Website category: phone
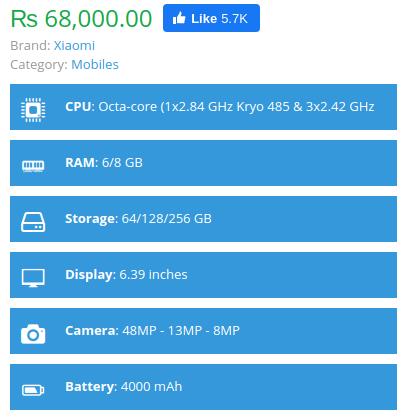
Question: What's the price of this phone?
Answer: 68,000.00

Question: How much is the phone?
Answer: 68,000.00

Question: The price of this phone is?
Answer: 68,000.00

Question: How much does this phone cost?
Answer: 68,000.00

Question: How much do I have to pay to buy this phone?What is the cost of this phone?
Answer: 68,000.00

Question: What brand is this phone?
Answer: Xiaomi

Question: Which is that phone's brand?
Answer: Xiaomi

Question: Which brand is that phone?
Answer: Xiaomi

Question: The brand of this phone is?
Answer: Xiaomi

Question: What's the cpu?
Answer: Octa-core (1x2.84 GHz Kryo 485 & 3x2.42 GHz Kryo 485 & 4x1.8 GHz Kryo 485)

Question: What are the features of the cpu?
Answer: Octa-core (1x2.84 GHz Kryo 485 & 3x2.42 GHz Kryo 485 & 4x1.8 GHz Kryo 485)

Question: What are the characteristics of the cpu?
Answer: Octa-core (1x2.84 GHz Kryo 485 & 3x2.42 GHz Kryo 485 & 4x1.8 GHz Kryo 485)

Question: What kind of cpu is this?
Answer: Octa-core (1x2.84 GHz Kryo 485 & 3x2.42 GHz Kryo 485 & 4x1.8 GHz Kryo 485)

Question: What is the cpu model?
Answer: Octa-core (1x2.84 GHz Kryo 485 & 3x2.42 GHz Kryo 485 & 4x1.8 GHz Kryo 485)

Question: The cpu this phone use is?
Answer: Octa-core (1x2.84 GHz Kryo 485 & 3x2.42 GHz Kryo 485 & 4x1.8 GHz Kryo 485)

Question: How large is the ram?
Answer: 6/8 GB

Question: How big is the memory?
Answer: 6/8 GB

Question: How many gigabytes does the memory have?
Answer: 6/8 GB

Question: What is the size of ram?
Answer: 6/8 GB

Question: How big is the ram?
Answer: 6/8 GB

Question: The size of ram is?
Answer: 6/8 GB

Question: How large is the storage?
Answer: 64/128/256 GB

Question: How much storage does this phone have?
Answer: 64/128/256 GB

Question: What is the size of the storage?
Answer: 64/128/256 GB

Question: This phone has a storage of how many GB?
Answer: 64/128/256 GB

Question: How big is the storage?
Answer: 64/128/256 GB

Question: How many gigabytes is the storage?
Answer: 64/128/256 GB

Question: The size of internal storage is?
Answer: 64/128/256 GB

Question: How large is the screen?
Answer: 6.39 inches

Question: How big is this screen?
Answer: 6.39 inches

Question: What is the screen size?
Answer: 6.39 inches

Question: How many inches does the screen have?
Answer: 6.39 inches

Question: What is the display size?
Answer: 6.39 inches

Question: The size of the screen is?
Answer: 6.39 inches

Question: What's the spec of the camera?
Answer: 48MP - 13MP - 8MP

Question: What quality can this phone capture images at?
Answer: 48MP - 13MP - 8MP

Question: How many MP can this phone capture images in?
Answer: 48MP - 13MP - 8MP

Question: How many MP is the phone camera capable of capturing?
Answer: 48MP - 13MP - 8MP

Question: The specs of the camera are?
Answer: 48MP - 13MP - 8MP

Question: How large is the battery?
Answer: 4000 mAh

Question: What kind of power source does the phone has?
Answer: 4000 mAh

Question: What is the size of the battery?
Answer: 4000 mAh

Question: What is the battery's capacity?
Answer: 4000 mAh

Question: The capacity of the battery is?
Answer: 4000 mAh